Interaction volume radius: 5 \u00c5
Interaction volume height: 30 \u00c5
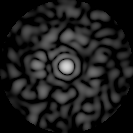
Disorder parameter: 0.8916